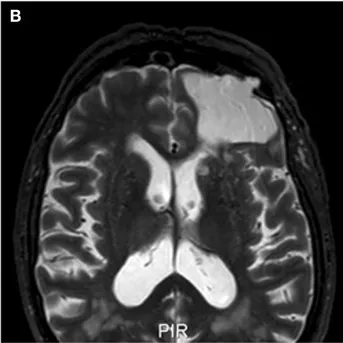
Meningocele into the left orbit due to a bony defect in the orbital roof. (B) Axial magnetic resonance imaging short T1 inversion recovery sequence.
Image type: radiology (mri)